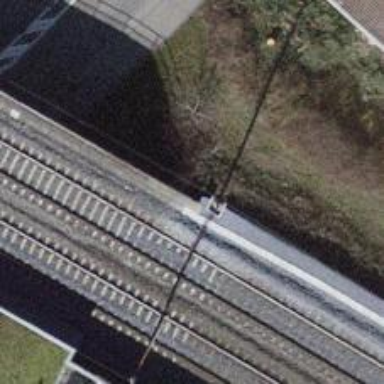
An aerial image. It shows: Railway bridge with electrified tracks and single contact line.